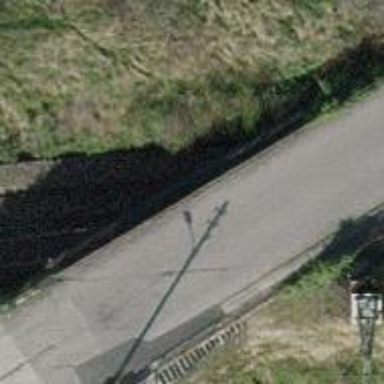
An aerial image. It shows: Railway tunnel with electrified contact lines.